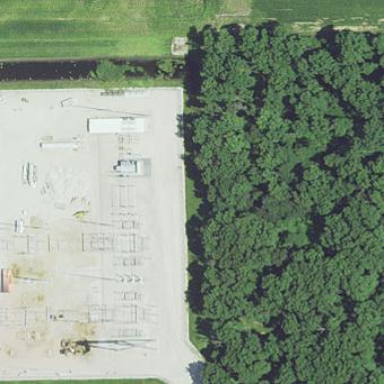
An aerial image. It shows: Substation surrounded by fence.